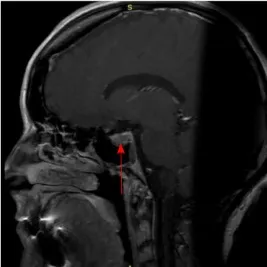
Imaging results in our patient. T1 CE sagittal projection. The size of pituitary adenoma was 22 x 8 x 14.8 mm.
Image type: radiology (mri)